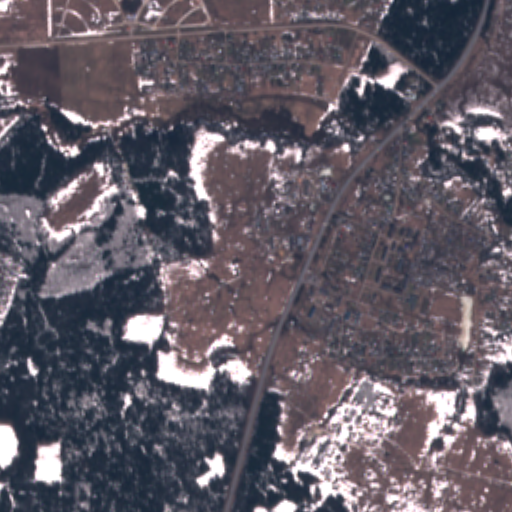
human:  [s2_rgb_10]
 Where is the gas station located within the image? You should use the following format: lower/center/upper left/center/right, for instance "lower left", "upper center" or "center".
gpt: The gas station is located in the center of the image.
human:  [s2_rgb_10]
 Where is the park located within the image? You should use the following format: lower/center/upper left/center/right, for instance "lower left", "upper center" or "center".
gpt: The park is located in the center right of the image.
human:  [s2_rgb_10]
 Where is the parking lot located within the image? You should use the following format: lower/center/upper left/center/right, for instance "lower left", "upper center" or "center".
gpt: The parking lot is located in the center right of the image.
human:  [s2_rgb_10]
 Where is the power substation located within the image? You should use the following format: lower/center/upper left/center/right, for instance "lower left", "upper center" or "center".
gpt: The power substation is located in the upper right of the image.
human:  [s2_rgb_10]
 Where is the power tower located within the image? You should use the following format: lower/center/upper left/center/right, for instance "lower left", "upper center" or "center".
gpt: The power tower is located in the upper right of the image.
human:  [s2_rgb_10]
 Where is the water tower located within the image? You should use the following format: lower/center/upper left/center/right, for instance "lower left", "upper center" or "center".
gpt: The water tower is located in the center right of the image.
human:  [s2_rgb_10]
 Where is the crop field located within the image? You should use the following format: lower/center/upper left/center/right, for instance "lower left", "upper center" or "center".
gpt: There is no crop field in the image.